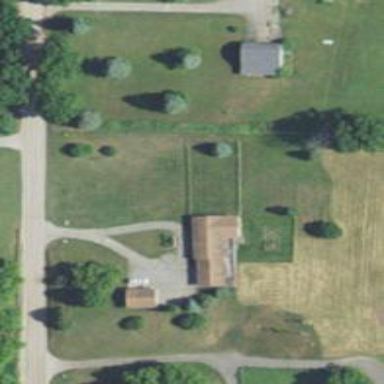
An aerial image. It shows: Driveway.